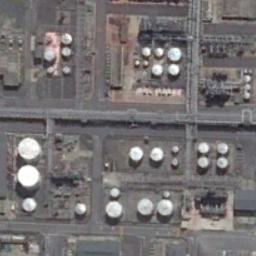
Label: storage tanks